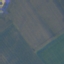
Label: AnnualCrop